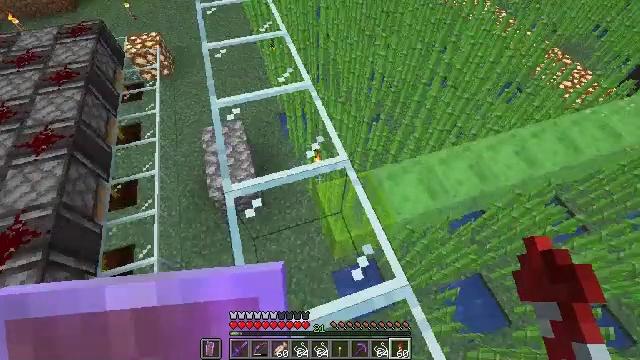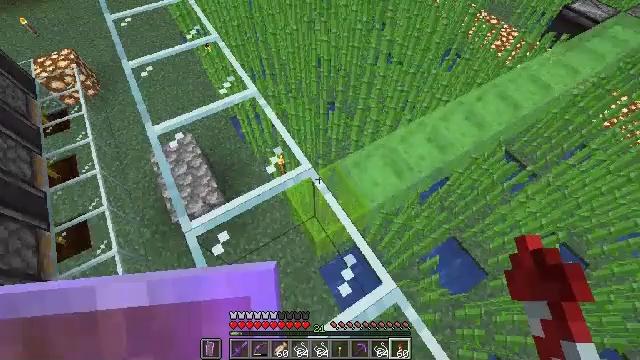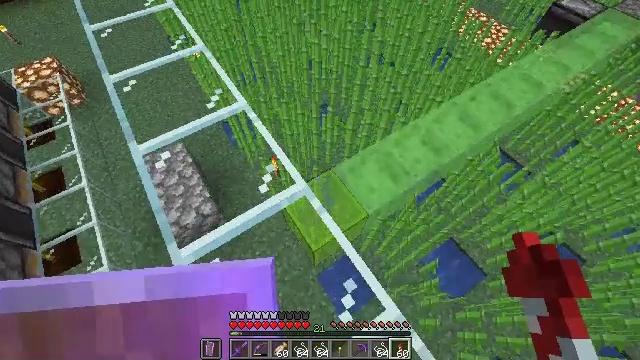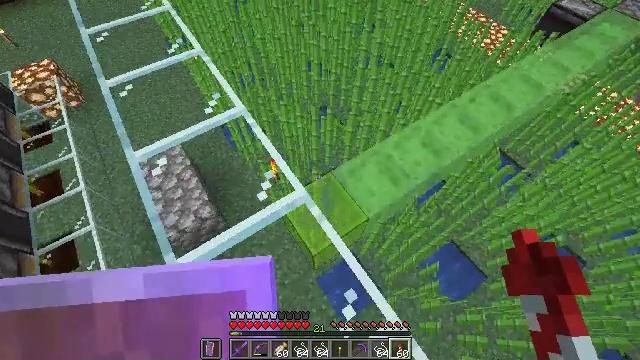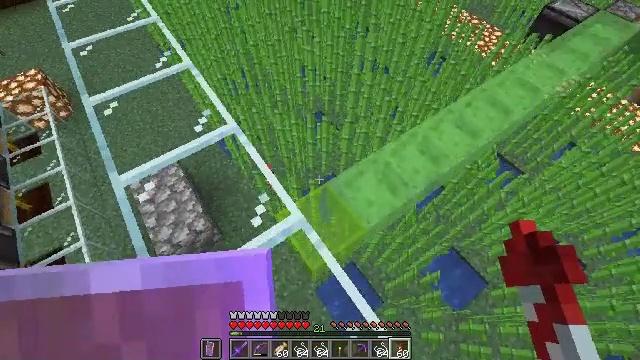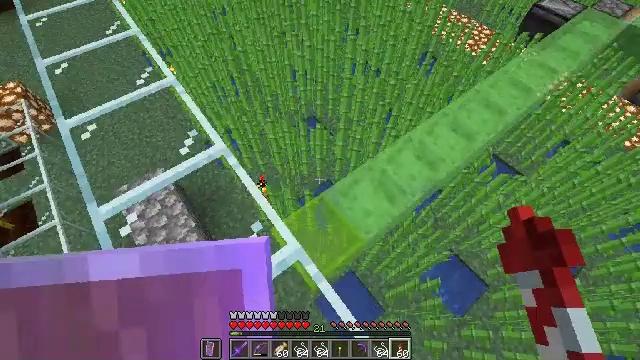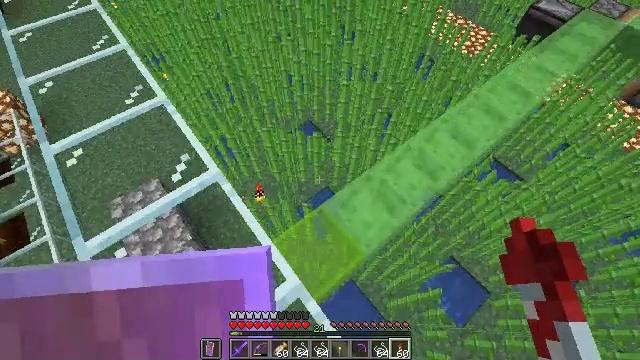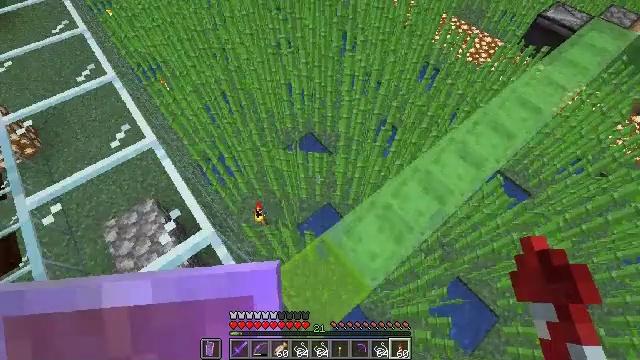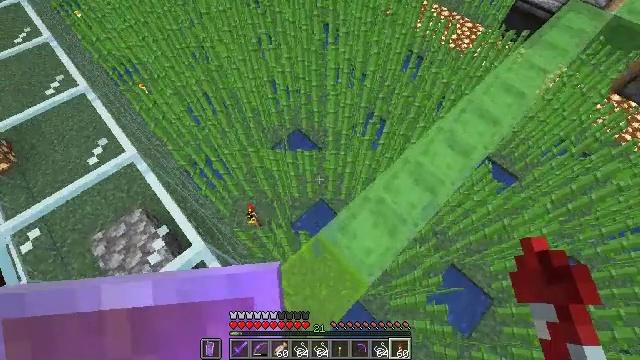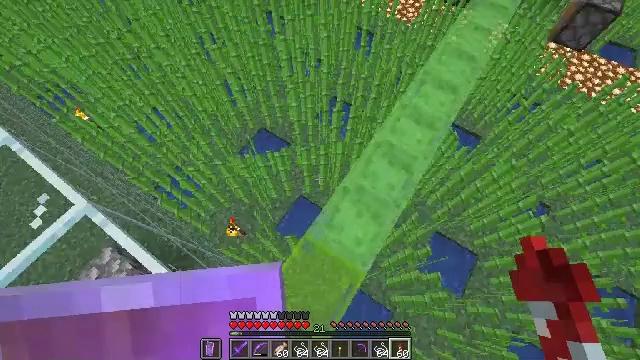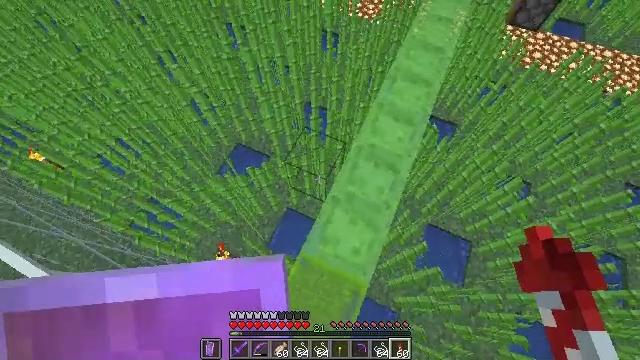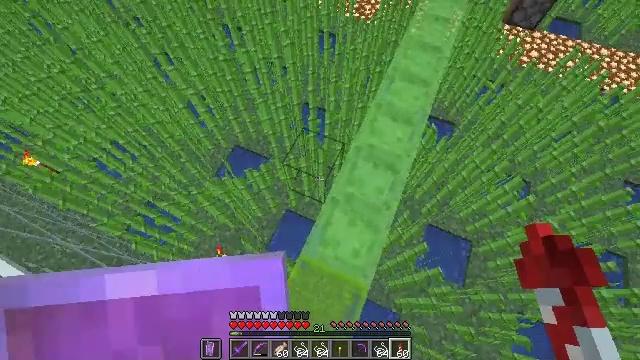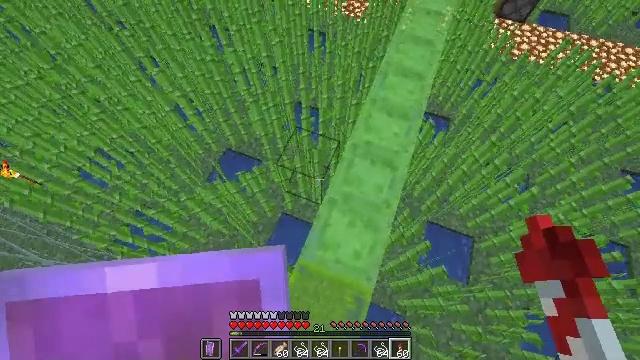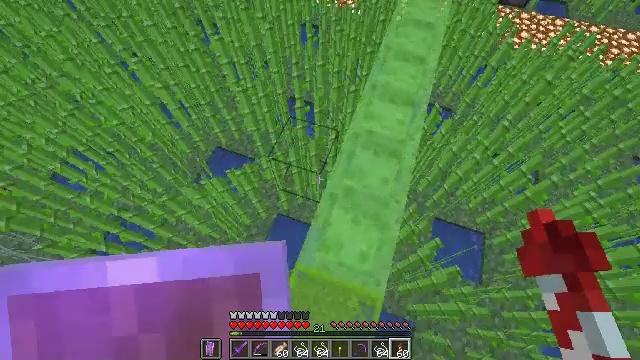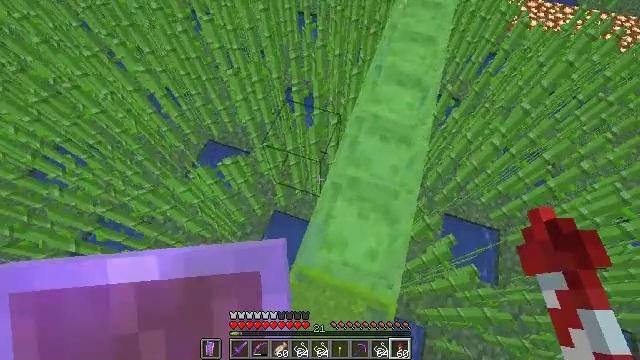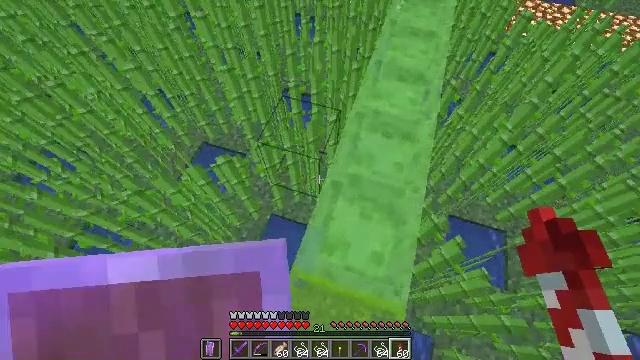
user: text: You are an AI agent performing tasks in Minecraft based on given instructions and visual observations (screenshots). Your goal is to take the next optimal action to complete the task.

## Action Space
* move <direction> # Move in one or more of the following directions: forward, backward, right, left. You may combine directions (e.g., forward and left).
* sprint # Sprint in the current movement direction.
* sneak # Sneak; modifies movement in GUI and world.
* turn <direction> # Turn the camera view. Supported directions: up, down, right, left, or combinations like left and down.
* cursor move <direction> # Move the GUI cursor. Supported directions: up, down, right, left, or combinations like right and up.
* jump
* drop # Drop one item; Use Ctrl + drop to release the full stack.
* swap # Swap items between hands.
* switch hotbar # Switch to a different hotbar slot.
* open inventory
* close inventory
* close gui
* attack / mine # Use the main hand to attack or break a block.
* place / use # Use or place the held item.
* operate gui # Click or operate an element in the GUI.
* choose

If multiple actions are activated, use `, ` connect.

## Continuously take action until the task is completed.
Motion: motion action
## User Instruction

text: Remove the sticky piston from its position.
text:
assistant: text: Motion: move forward, turn right and down
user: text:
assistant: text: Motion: move forward, turn right
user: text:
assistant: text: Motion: move forward
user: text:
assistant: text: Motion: move forward, turn right
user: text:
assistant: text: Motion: move forward, turn right
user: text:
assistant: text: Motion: move forward, turn right
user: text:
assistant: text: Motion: move forward
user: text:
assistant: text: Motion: move forward, turn right and down
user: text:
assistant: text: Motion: move forward, turn right and down
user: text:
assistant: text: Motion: turn right
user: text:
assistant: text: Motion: no_op
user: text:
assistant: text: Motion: turn right
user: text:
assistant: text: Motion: turn right
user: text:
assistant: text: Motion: no_op
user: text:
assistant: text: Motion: turn up
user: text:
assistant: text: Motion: turn right and up
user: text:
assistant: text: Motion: turn right and up
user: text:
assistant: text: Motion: turn right and up
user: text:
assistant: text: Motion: turn right and up
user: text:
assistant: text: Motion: turn right and up
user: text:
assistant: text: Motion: turn right and up
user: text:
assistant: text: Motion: move forward, turn right and up
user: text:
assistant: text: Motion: move forward, turn up
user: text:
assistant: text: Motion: move forward
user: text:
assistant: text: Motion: move forward
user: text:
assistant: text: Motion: move forward
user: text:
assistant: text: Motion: move forward
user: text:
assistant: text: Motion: move forward
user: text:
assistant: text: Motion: move forward
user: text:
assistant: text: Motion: move forward, turn left